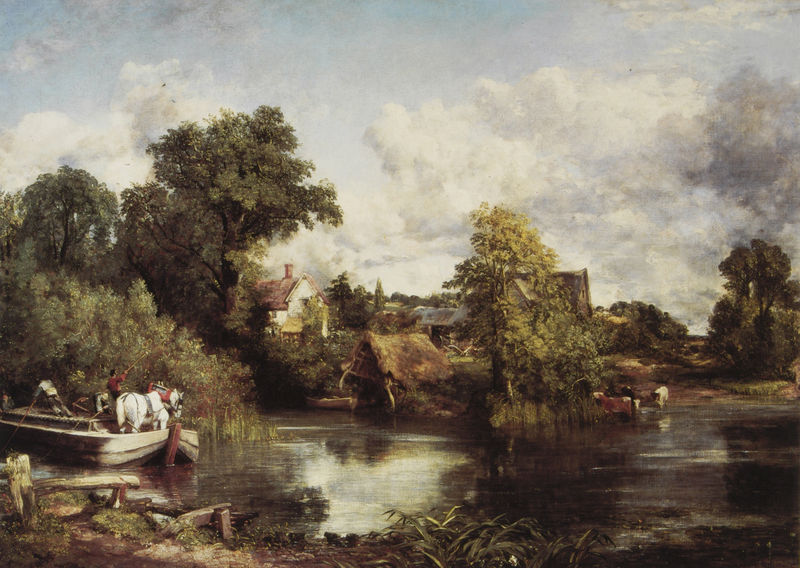
Titel: The White Horse
Künstler: John Constable
Standort: New York (New York)
Institution: The Frick Collection
Schlagwörter: baum, blau, blätter, dunkel, gemälde, himmel, laub, mann, schatten, wasser, weiß, wolken, bäume, fluss, grün, landschaft, menschen, ocker, see, stadt, teich, ufer, braun, hell, holz, licht, männer, schwarz, stroh, dach, gebäude, gras, haus, hund, rot, tier, tiere, weg, wiese, beige, malerei, alt, mensch, steine, porträt, öl, erde, gräser, horizont, häuser, kühe, mühle, natur, schilf, spiegelung, vieh, busch, büsche, gebüsch, gewässer, hütte, kanal, sträucher, realismus, pflanzen, england, wald, bauern, boot, boote, kahn, kamin, landleben, pferd, pferde, schornstein, weiher, garten, zaumzeug, schiff, sommer, naturalismus, dorf, dächer, kuh, rind, bauernhof, hof, hütten, idylle, bank, anleger, romantik, ölgemälde, constable, landung, steg, stämme, ruderboot, baumkronen, stege, anbau, rinder, reeddach, reetdach, scheune, fracht, himmeö, seil, gewitterwolken, wasserpflanzen, idyll, idyllisch, stengel, geschirr, angel, sumpf, ölmalerei, schimmel, sonnig, besuch, werkzeug, bootshaus, romantisch, tümpel, floss, mittelalter, laubbäume, stall, siedlung, dreck, historiengemälde, historismus, tränke, gesträuch, kate, fähre, eichen, ladschaft, anlegestelle, fische, bootshütte, zelt, angler, angeln, goethezeit, flussufer, kuhherde, staken, bott, fährmann, überfahrt, übersetzen, baume, furt, rietdach, bäme, fährleute, strohhütte, bukolik, dienstleistung, stohdach, landgang, fuhrwek, fuhrmann, äster, frbig, pferd im boot, tinken, rauchfang, bboot, strhdach, frinken, reetfach